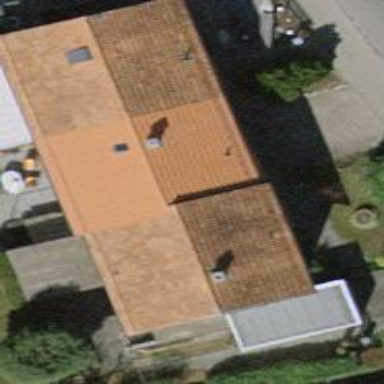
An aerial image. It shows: Terrace building.